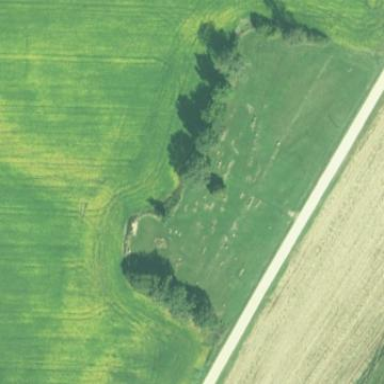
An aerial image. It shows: Cemetery.